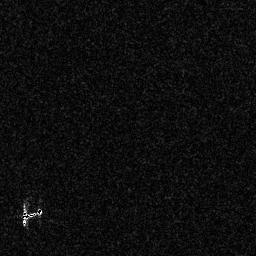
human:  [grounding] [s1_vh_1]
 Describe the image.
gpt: In the satellite image, there is  <ref>1 small ship </ref> <box>[[8, 80, 16, 86, 0]]</box> located at bottom left.